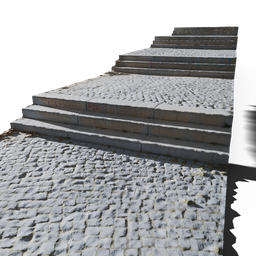
Label: architecture